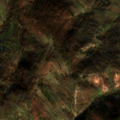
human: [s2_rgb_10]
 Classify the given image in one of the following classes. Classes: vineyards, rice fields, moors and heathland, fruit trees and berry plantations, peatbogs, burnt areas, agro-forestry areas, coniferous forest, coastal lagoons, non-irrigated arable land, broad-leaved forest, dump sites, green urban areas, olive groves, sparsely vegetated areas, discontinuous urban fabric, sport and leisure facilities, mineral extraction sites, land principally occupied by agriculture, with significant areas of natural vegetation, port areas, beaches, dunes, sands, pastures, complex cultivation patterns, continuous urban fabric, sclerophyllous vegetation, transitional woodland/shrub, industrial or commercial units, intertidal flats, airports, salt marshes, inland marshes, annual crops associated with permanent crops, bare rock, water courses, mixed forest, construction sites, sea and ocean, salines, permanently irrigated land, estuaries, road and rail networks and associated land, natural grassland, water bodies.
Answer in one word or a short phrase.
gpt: land principally occupied by agriculture, with significant areas of natural vegetation, broad-leaved forest, mixed forest, transitional woodland/shrub